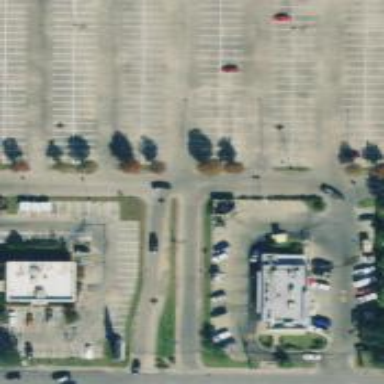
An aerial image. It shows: Parking space.